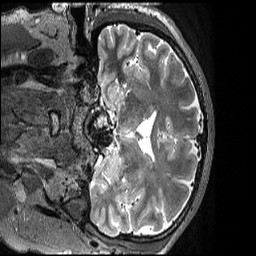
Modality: T2w
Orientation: coronal
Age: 28
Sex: male
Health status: ill
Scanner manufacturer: siemens
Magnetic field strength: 3 T
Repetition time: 3.2 s
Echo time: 0.563 s